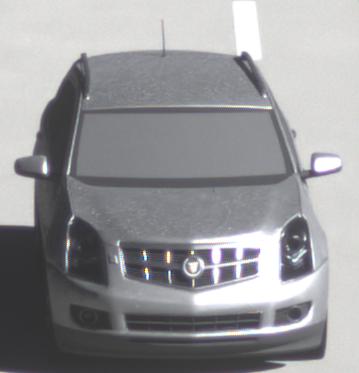
Make: Cadillac
Model: SRX 3.0 V6
Detailed model: SRX (II)
Model produced from: 2010/12
Model produced until: 2012/01
Doors: 5
Color: white
Road condition: dry road
Daytime: morning or afternoon
Contrast: high contrast